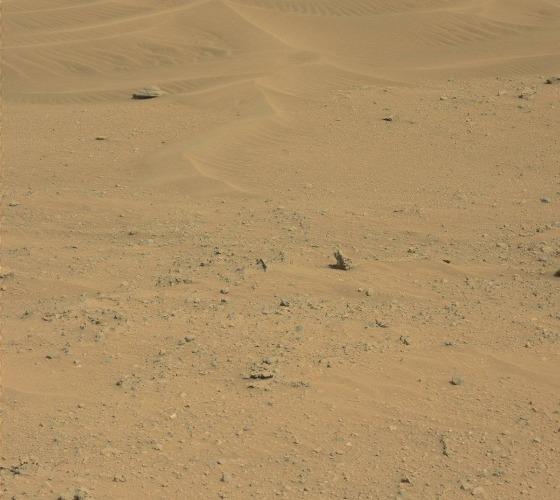
Terrain classes present: Gravel / Sand / Soil, Rock, Shadow